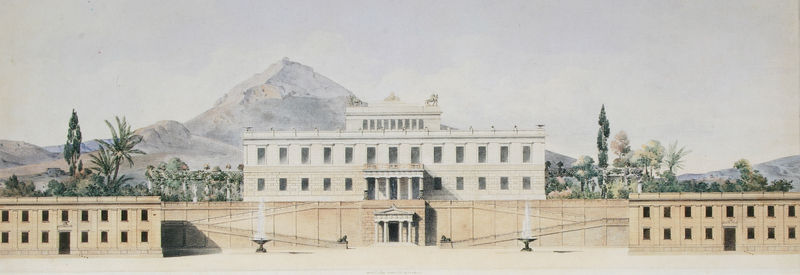
Titel: Entwurf für das königliche Schloß in Athen, Ansicht
Künstler: Ludwig Lange
Standort: München
Institution: Staatliche Graphische Sammlung
Schlagwörter: baum, berg, blau, flügel, himmel, laub, schatten, wasser, aquarell, bäume, grün, landschaft, ocker, sand, see, braun, fenster, grau, hell, hintergrund, licht, schwarz, skizze, säule, säulen, tür, weiss, zeichnung, anlage, dach, gebäude, haus, park, schloss, architektur, häuser, hügel, weite, gewässer, figur, front, brunnen, pferde, garten, schalen, springbrunnen, vase, zypressen, balkon, ansicht, fassade, fassaden, italien, berge, gebirge, gipfel, giebel, mauer, kuppel, treppe, treppen, architecture, balcony, column, columns, palace, stairs, gray, modern, painting, wall, windows, yellow, symmetrie, aufgang, palm, palme, bronze, plastik, tor, oase, eingang, gefäss, palast, zypresse, koloriert, entwurf, portal, villa, skulpturen, risalit, statuen, anwesen, portikus, sky, tree, empfang, building, hill, mountain, trees, vorderansicht, palmen, plan, gärten, fontaine, tempel, macht, pinie, flat, entrance, door, staat, kaserne, bauplastik, flachdach, bauplan, mittelbau, südländisch, doors, pediment, temple, vorderfront, facade, universität, fountain, gartenansicht, paint, fontänen, palms, kreta, neoclassic, fountains, asymmetrical, häzser, enrwurf, government, mountin, colums, kononjal, provincial government in the mediterranean, plams